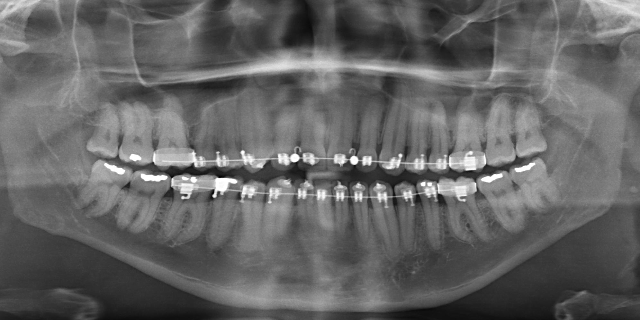
adult